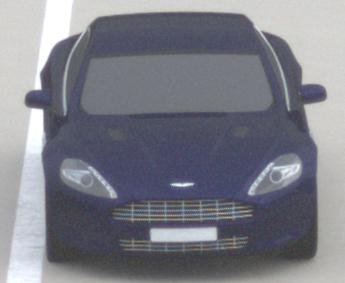
Make: Aston Martin
Model: Rapide
Detailed model: Rapide
Model produced from: 2010/03
Model produced until: 2013/07
Doors: 5
Color: blue
Road condition: dry road
Daytime: midday
Contrast: low contrast